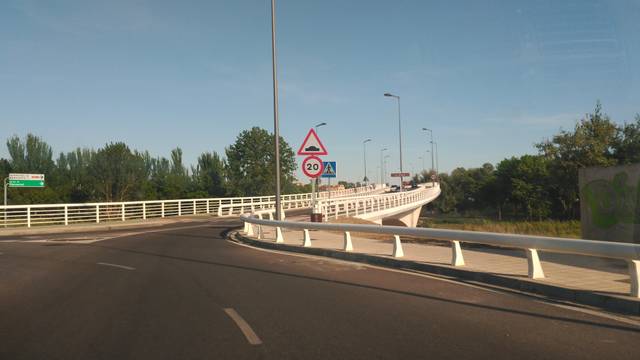
Region: Spain
Coordinates: 41.497, -5.76